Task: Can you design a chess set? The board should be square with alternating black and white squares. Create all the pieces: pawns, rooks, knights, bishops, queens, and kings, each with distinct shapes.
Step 69:
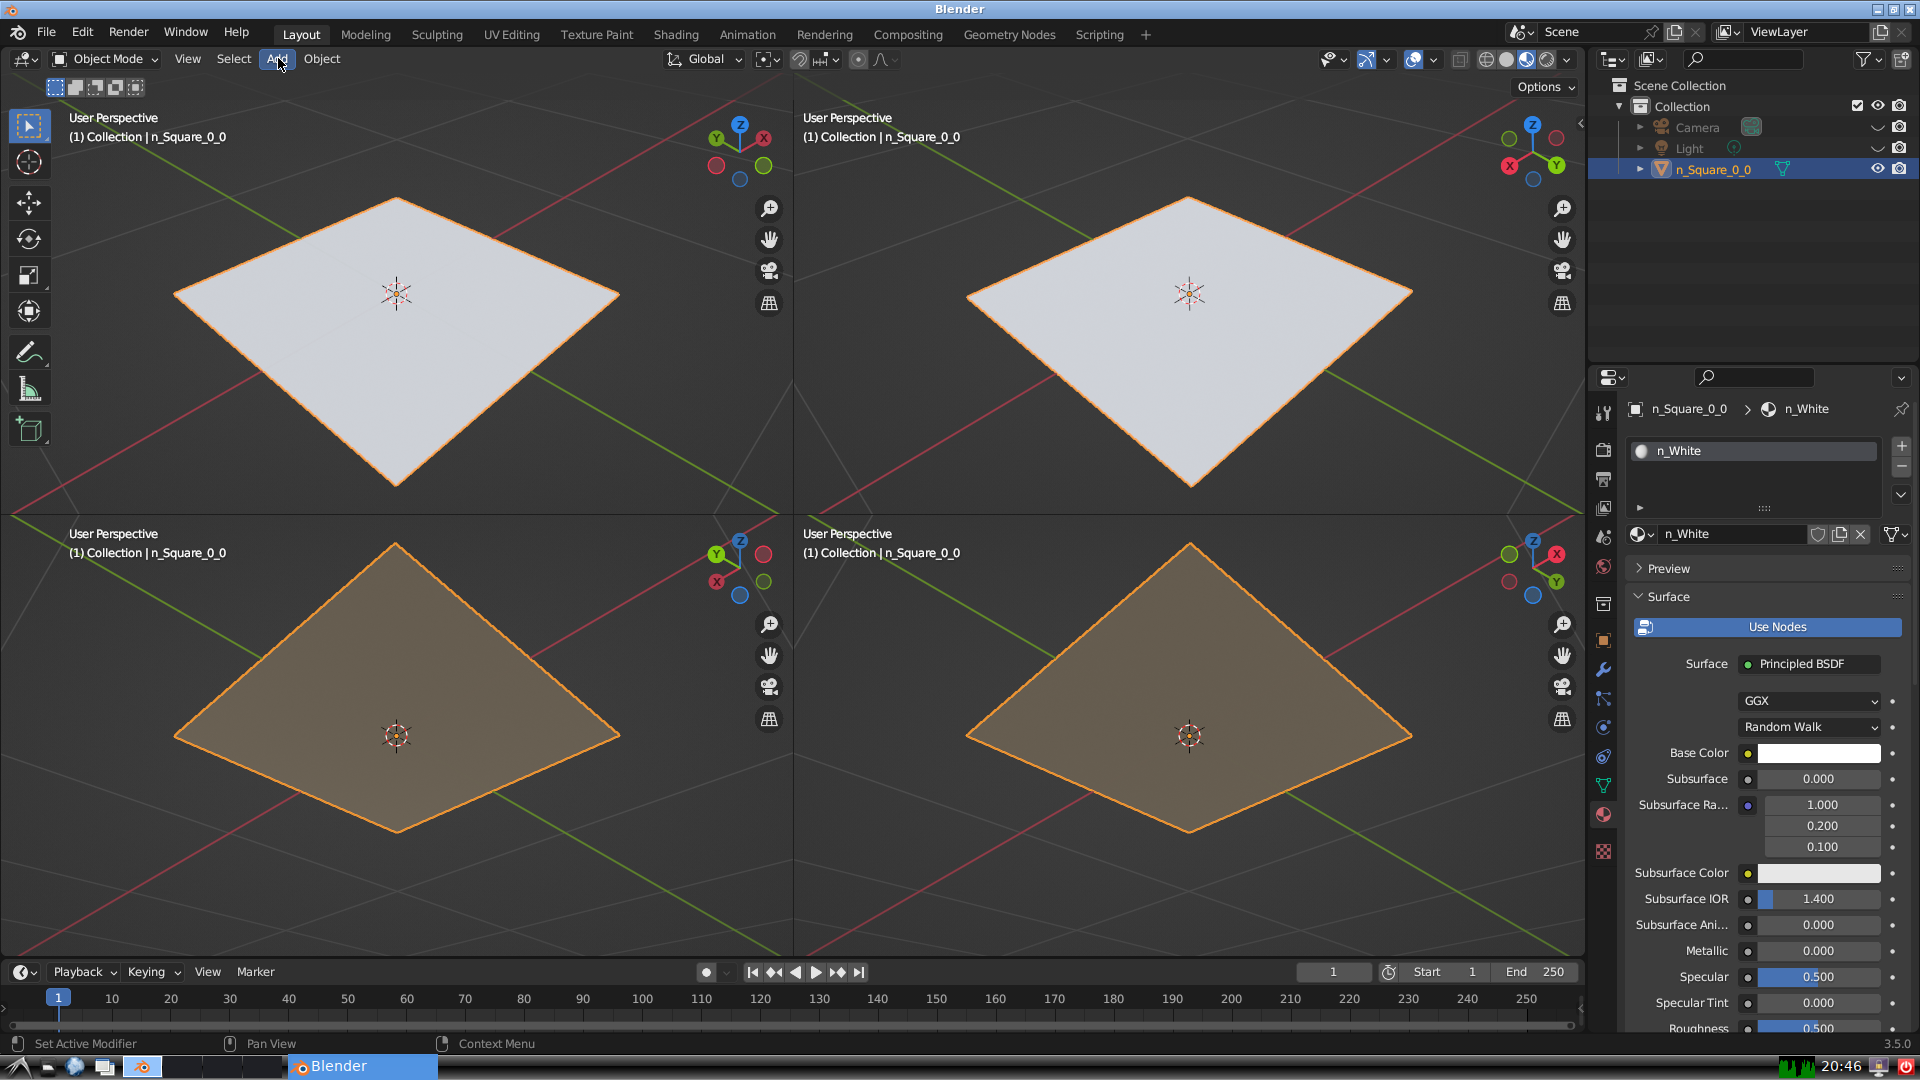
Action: click: no